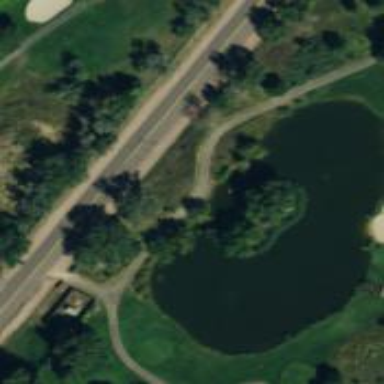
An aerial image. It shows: Track that is also known as Golf Cart path.